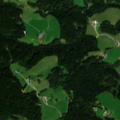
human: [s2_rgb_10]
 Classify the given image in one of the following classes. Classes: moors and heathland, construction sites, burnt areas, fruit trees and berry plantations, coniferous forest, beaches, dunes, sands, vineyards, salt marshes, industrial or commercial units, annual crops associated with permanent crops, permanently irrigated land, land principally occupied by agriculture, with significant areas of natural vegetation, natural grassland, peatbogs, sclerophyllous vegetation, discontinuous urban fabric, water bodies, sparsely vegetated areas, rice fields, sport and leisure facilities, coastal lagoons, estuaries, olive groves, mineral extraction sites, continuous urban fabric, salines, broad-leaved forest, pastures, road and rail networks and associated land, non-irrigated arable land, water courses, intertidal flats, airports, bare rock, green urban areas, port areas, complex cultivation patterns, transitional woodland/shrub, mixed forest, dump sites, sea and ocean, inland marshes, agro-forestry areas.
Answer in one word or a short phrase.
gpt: pastures, land principally occupied by agriculture, with significant areas of natural vegetation, coniferous forest, mixed forest